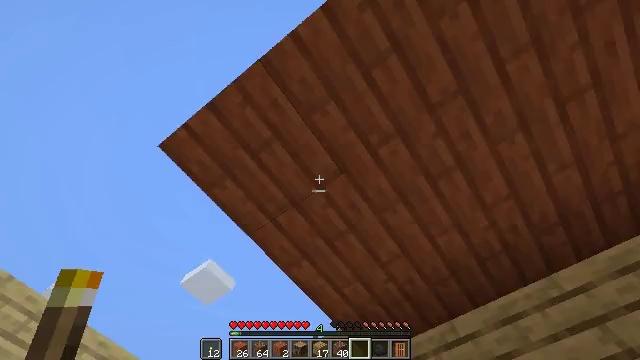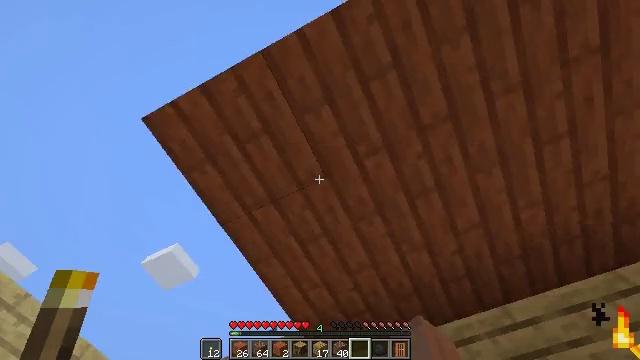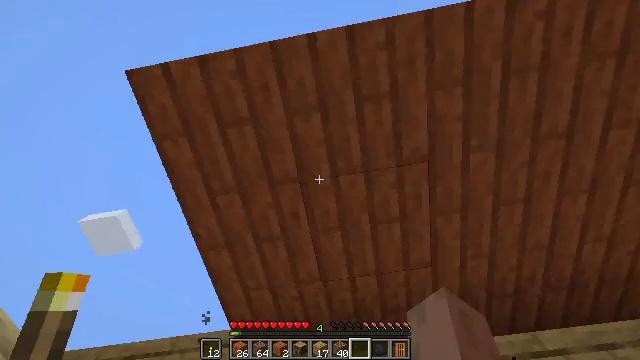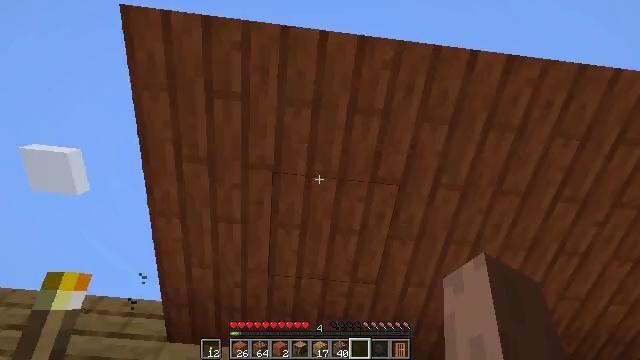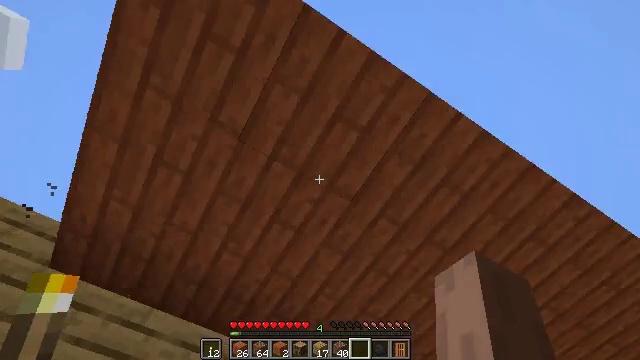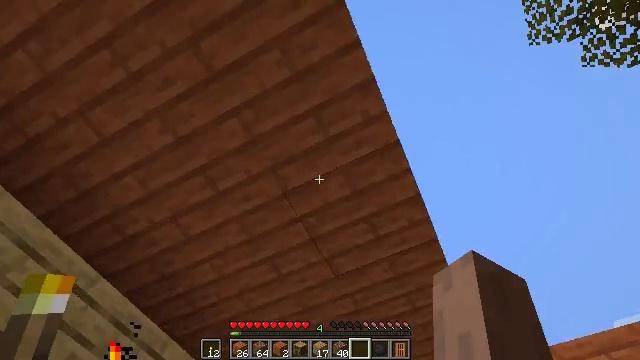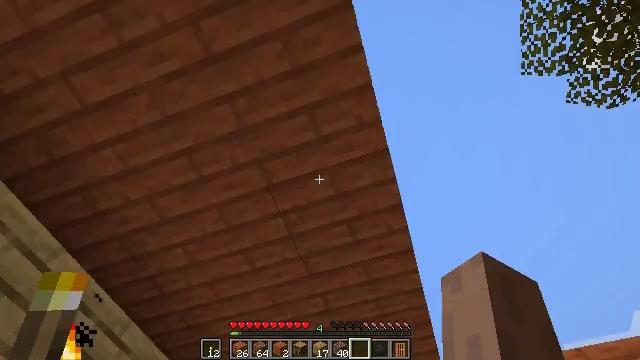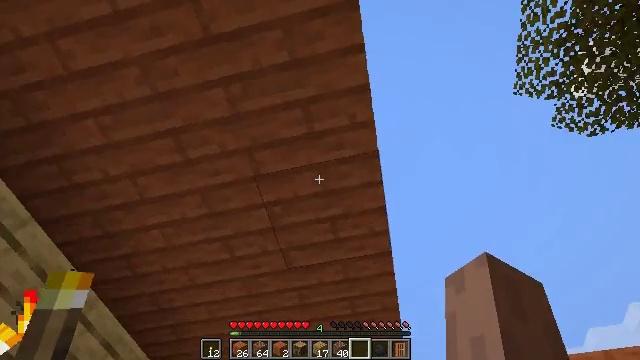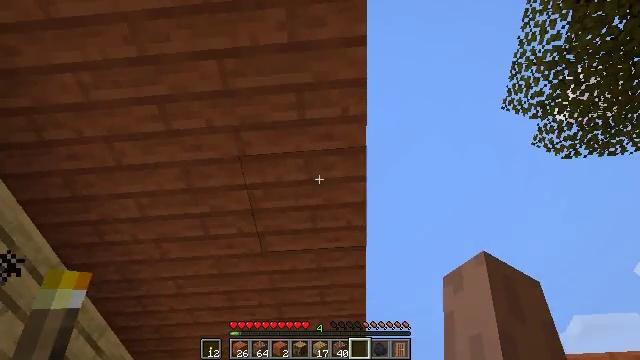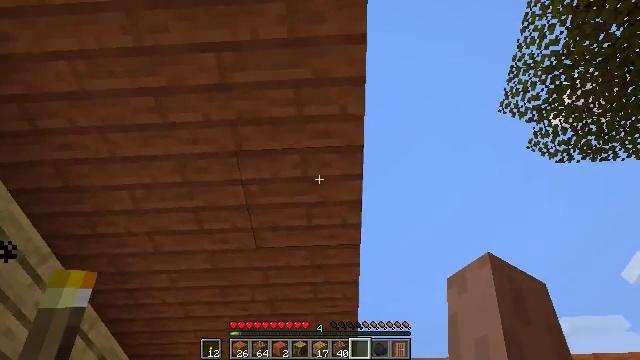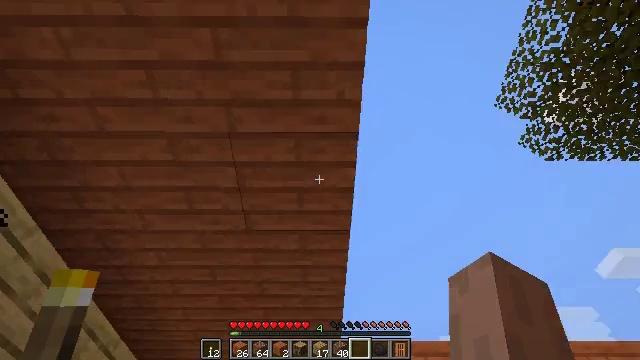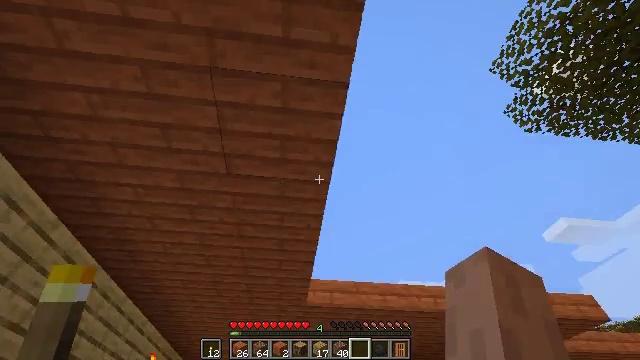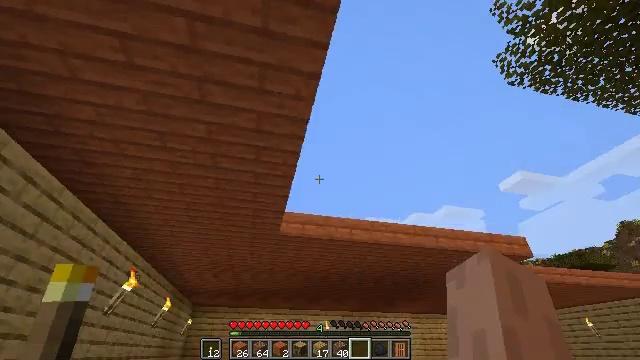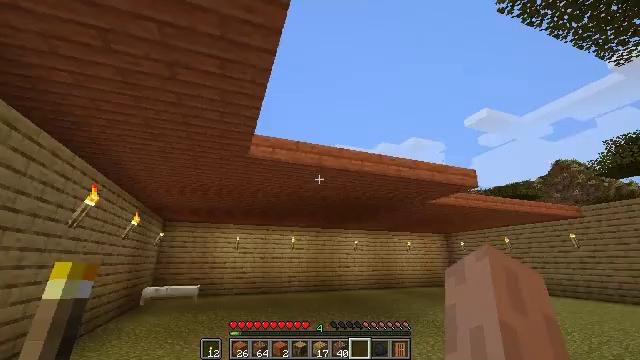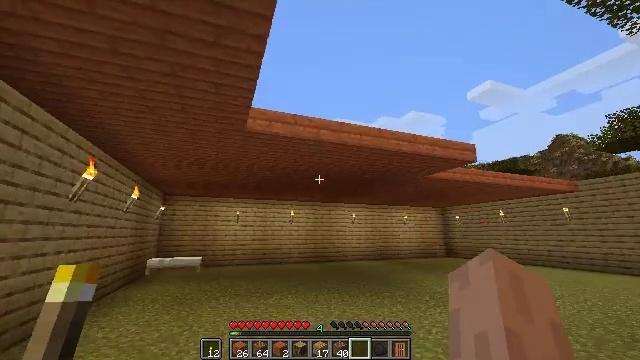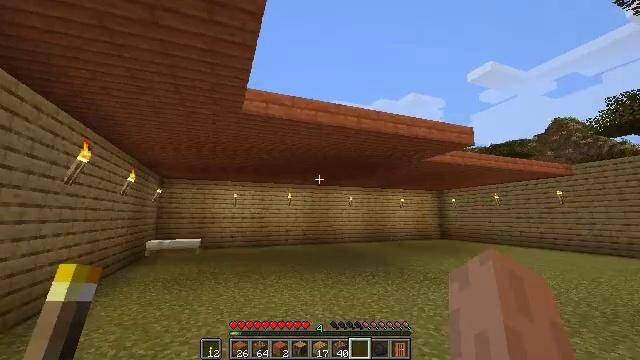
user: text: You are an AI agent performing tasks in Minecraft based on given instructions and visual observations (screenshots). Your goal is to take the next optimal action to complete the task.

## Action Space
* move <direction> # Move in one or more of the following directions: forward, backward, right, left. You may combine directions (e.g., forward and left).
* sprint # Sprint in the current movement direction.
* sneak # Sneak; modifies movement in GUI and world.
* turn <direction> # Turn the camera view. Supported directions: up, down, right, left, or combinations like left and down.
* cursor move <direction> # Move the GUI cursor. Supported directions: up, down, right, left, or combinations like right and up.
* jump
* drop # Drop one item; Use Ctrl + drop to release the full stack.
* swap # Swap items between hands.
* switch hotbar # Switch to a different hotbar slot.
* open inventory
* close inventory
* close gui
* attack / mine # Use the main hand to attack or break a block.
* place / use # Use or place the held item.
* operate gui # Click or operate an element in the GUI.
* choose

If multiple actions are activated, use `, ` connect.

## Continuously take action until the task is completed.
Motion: motion action
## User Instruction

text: Craft an acacia slab.
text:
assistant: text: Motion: turn right
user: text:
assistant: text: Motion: turn right and up
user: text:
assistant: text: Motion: turn right
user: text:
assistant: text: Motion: turn right and down
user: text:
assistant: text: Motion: turn right and down
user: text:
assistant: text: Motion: turn right
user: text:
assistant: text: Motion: turn right
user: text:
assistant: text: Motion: turn right and down
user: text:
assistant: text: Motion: turn right
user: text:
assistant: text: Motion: turn right and down
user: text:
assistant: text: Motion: turn right and down
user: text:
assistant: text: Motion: turn right and down
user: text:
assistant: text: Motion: turn right and down
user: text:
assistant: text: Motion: turn down
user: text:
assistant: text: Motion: turn down
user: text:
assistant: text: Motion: turn right and down
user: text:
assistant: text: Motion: turn right and down
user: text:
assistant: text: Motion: turn down
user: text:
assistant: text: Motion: turn right
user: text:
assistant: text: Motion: turn right and up
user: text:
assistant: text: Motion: turn right and up
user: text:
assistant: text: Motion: move right, turn right and up
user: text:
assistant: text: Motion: move right, turn right and up
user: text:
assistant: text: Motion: move right, turn right
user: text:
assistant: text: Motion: move right
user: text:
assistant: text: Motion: move right
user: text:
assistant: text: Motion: move right, turn left
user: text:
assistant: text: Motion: move right, turn left and down
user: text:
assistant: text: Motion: move right, turn left and down
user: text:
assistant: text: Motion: move right